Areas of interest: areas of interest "Gan Yu Toll Station (G15 Shenhai Expressway Exit)"
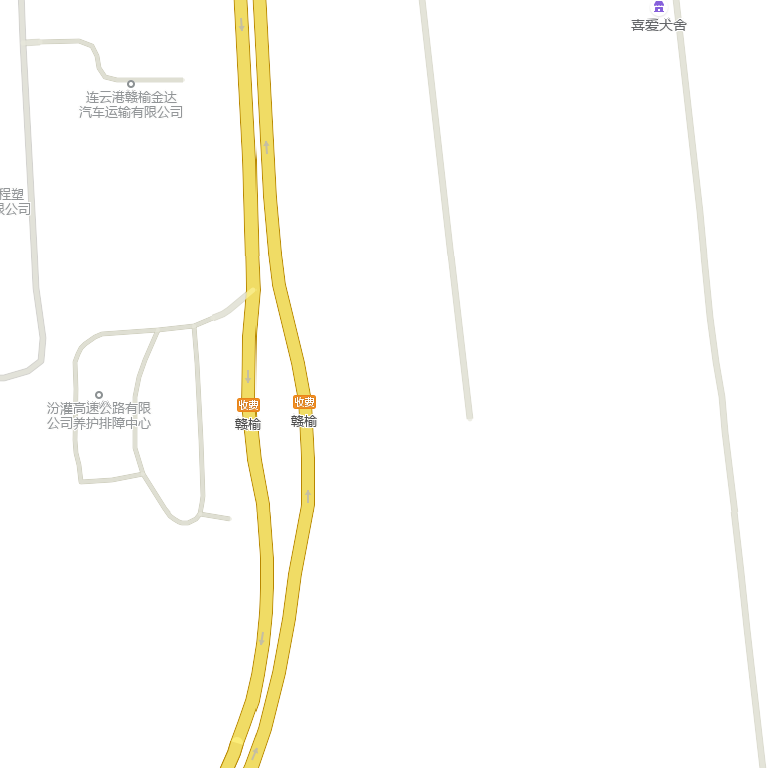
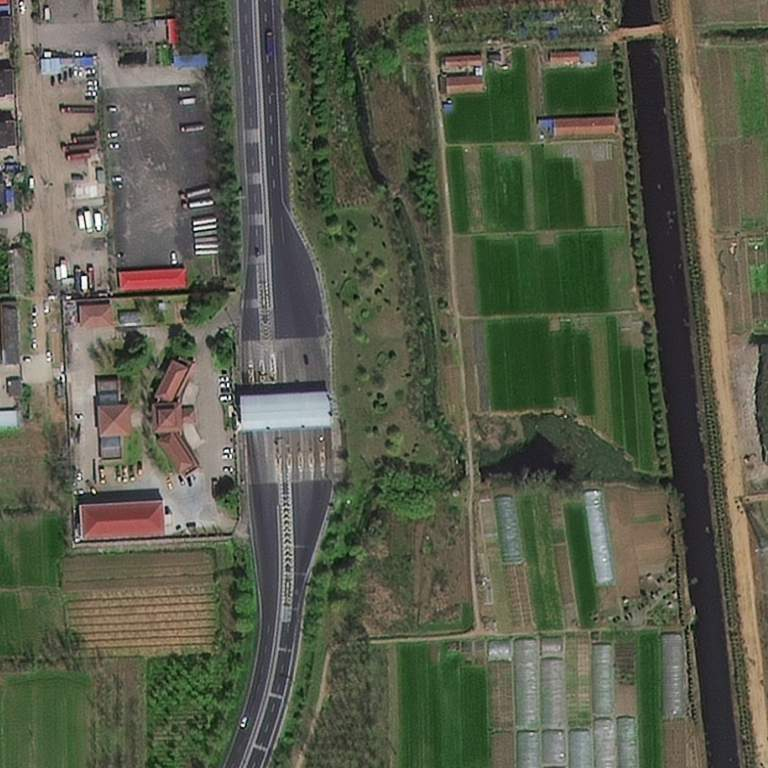